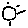
Label: sun